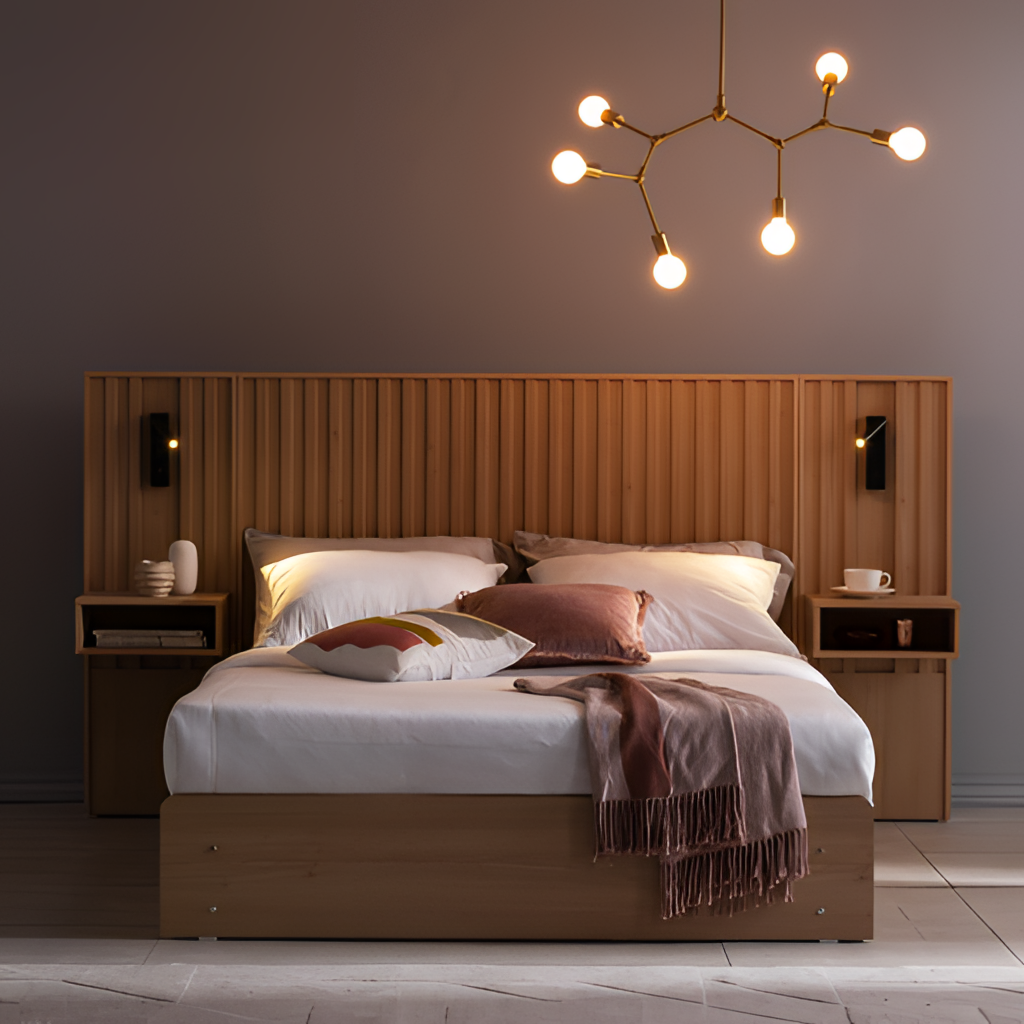
bedroom, wood bed, gray paint wallpaper, with solid pattern, modern, gray wood flooring, with plank pattern